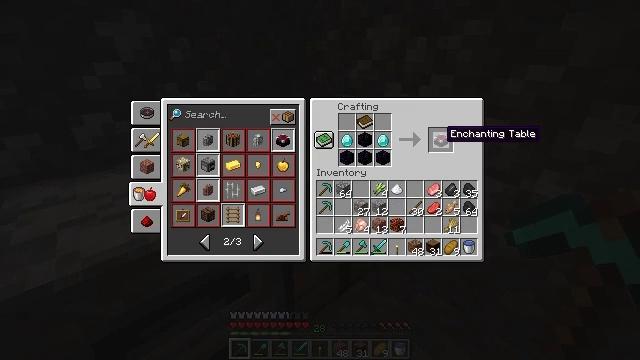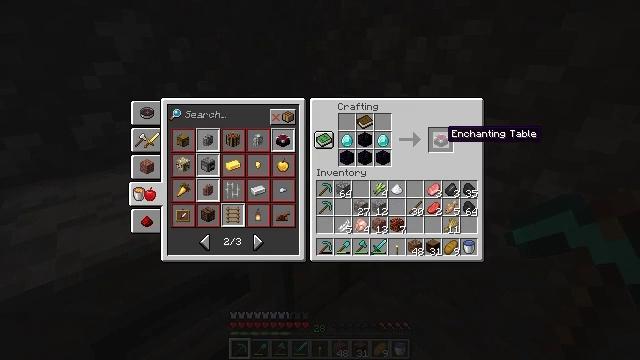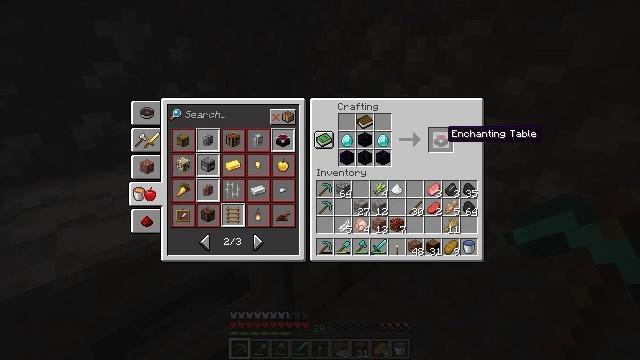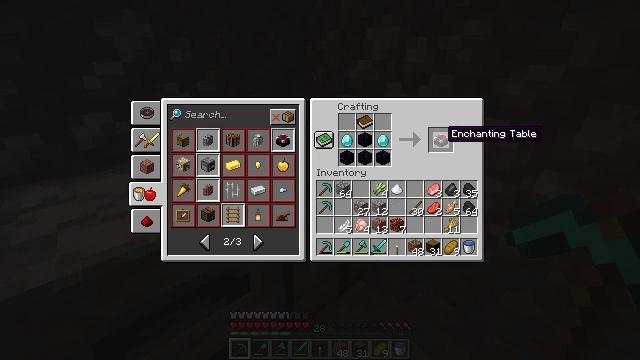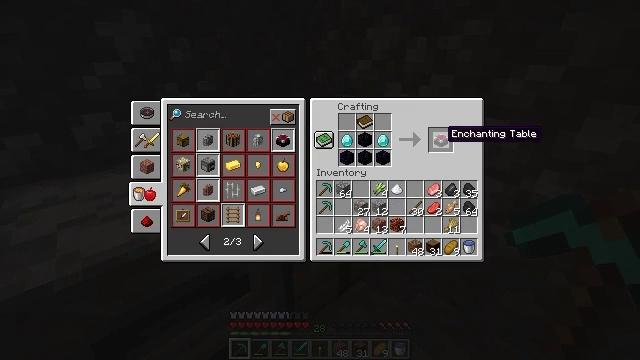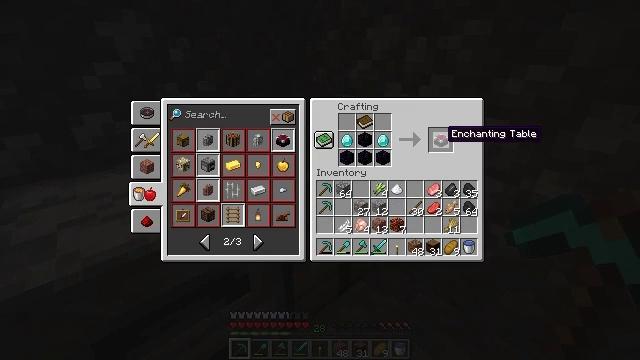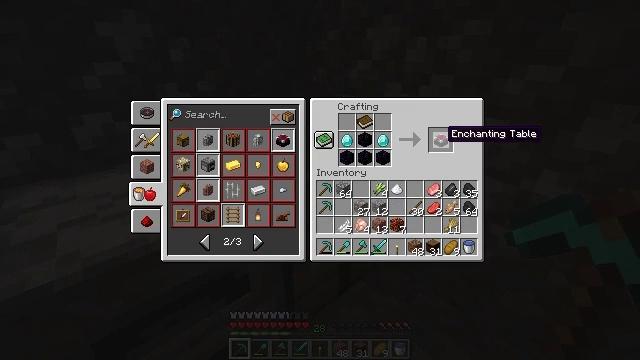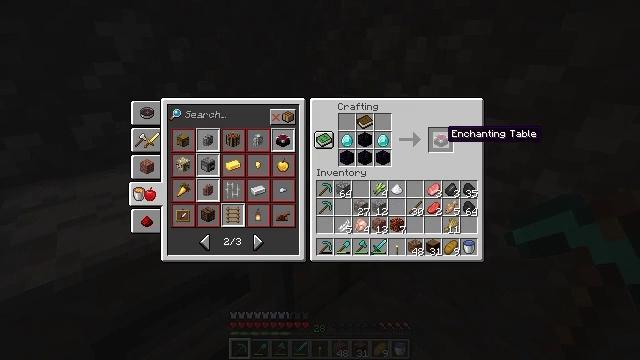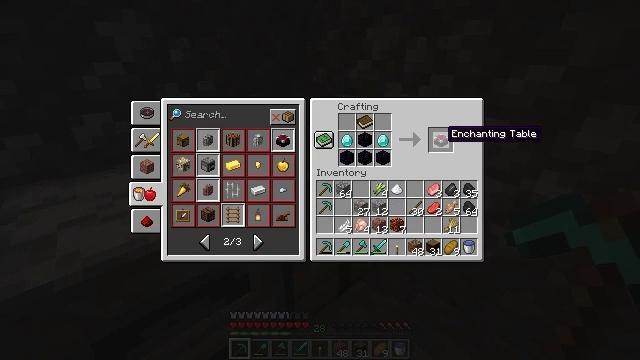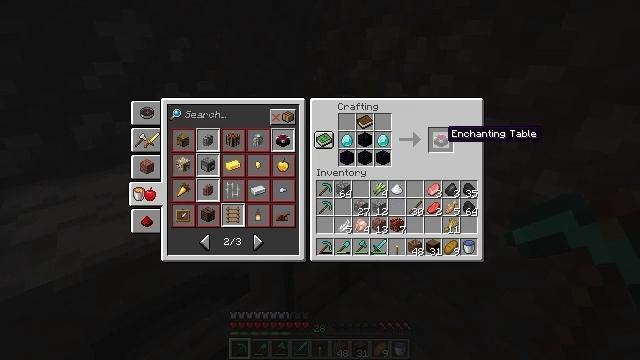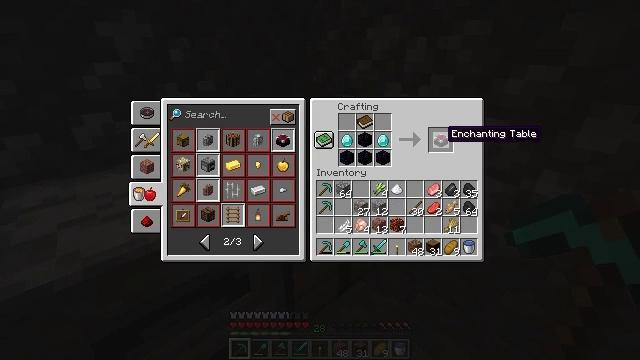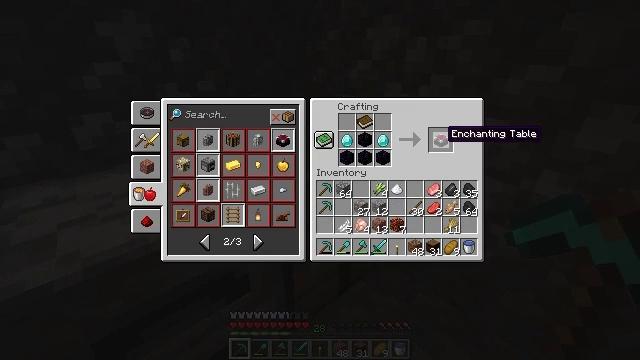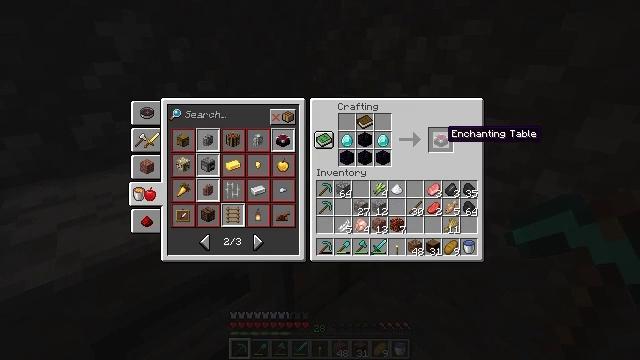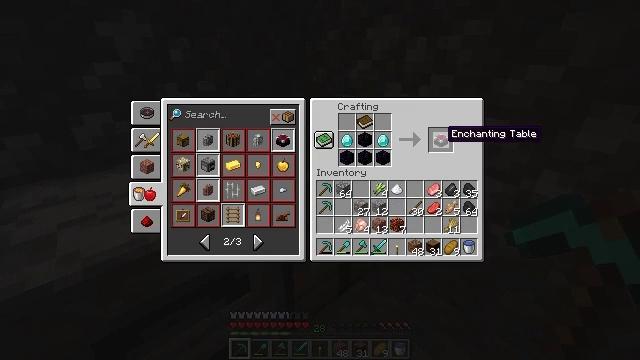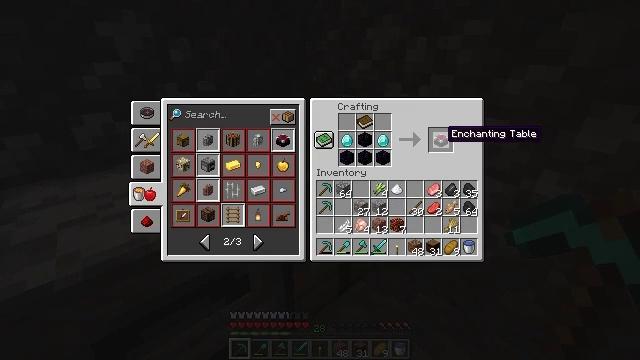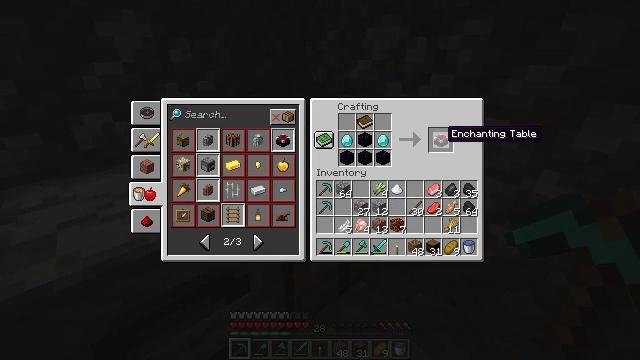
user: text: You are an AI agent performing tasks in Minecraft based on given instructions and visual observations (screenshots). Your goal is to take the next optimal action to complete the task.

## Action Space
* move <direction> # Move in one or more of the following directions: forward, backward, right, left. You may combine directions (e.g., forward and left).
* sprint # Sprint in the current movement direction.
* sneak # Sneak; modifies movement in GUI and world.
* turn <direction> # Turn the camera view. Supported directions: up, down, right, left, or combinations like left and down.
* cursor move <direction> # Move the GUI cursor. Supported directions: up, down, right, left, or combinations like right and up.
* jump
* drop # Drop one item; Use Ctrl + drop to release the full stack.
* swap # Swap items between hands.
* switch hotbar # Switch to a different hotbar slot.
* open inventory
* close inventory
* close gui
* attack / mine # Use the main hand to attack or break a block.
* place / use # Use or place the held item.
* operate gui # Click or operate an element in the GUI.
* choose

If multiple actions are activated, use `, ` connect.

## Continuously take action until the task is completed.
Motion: motion action
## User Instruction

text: Use obsidian, diamonds, and a book to craft an enchanting table.
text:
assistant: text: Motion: no_op
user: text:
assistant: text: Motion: no_op
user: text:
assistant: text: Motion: no_op
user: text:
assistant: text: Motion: no_op
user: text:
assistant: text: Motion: no_op
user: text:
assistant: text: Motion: no_op
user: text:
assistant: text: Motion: no_op
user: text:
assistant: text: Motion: no_op
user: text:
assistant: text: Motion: no_op
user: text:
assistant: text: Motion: no_op
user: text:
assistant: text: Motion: no_op
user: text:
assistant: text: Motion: no_op
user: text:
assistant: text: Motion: no_op
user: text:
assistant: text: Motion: no_op
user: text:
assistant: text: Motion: no_op
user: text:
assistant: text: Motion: no_op
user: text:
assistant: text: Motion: no_op
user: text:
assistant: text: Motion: no_op
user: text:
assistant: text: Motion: no_op
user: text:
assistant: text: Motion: no_op
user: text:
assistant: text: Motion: no_op
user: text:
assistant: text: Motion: no_op
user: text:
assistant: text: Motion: no_op
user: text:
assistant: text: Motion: no_op
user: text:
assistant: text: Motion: no_op
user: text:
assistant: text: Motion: no_op
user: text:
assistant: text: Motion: no_op
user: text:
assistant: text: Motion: no_op
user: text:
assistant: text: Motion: no_op
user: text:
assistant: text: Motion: no_op